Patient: sex M, age 52
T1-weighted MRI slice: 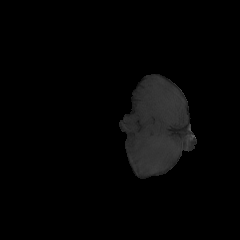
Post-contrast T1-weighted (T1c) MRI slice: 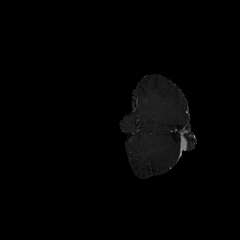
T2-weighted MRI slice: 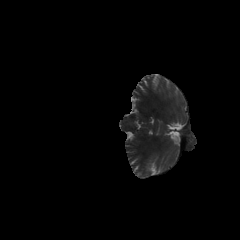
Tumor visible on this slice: no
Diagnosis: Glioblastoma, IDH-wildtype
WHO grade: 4